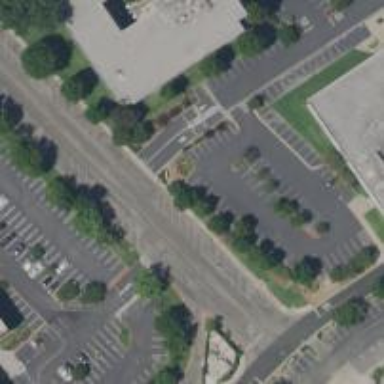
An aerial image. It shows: Street-side parking area with asphalt surface.